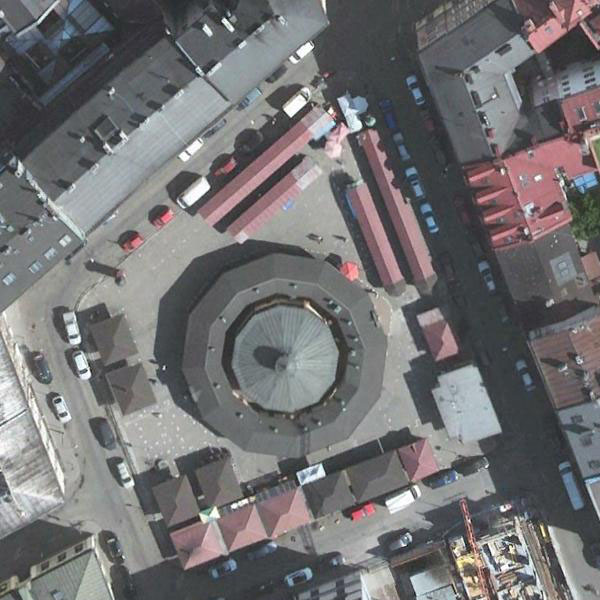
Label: Church